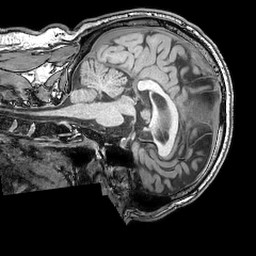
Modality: T1w
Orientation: sagittal
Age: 46
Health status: ill
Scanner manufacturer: philips
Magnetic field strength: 3 T
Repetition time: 0.007 s
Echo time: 0.003501 s